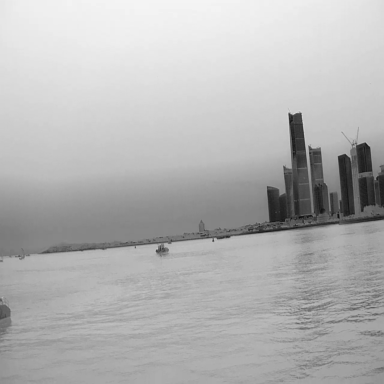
There is a sailboat in the infrared image.